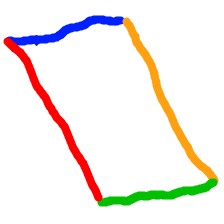
Shape: parallelogram